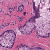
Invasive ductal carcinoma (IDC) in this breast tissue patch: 0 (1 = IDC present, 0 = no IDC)